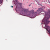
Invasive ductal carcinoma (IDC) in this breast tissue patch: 0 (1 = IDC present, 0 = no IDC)